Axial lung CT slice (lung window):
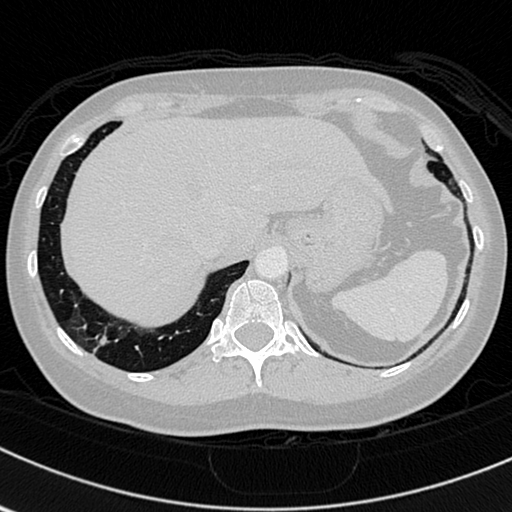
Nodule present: no